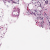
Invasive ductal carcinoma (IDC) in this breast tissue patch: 1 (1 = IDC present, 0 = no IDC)